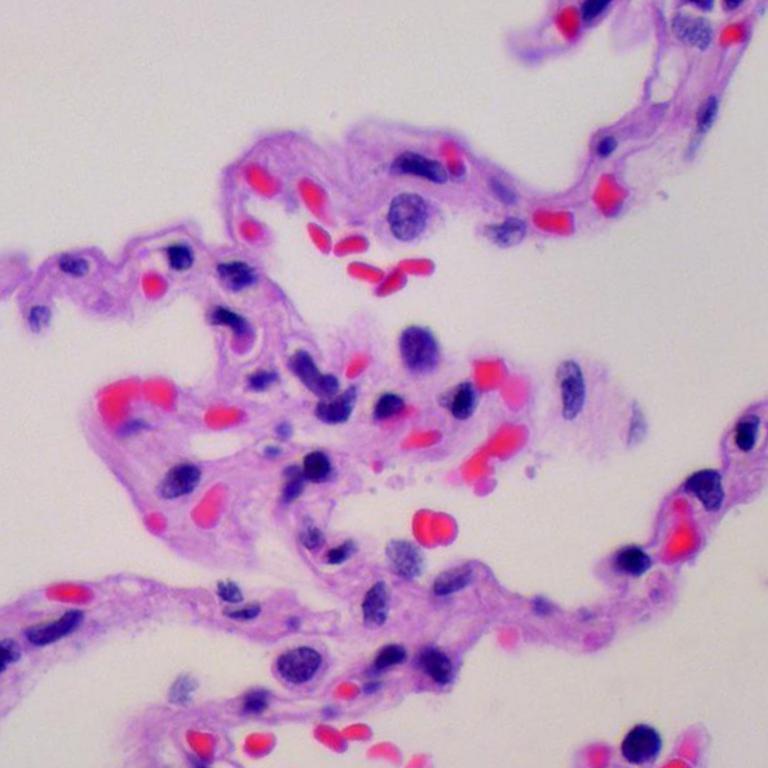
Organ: lung
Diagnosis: benign